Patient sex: M
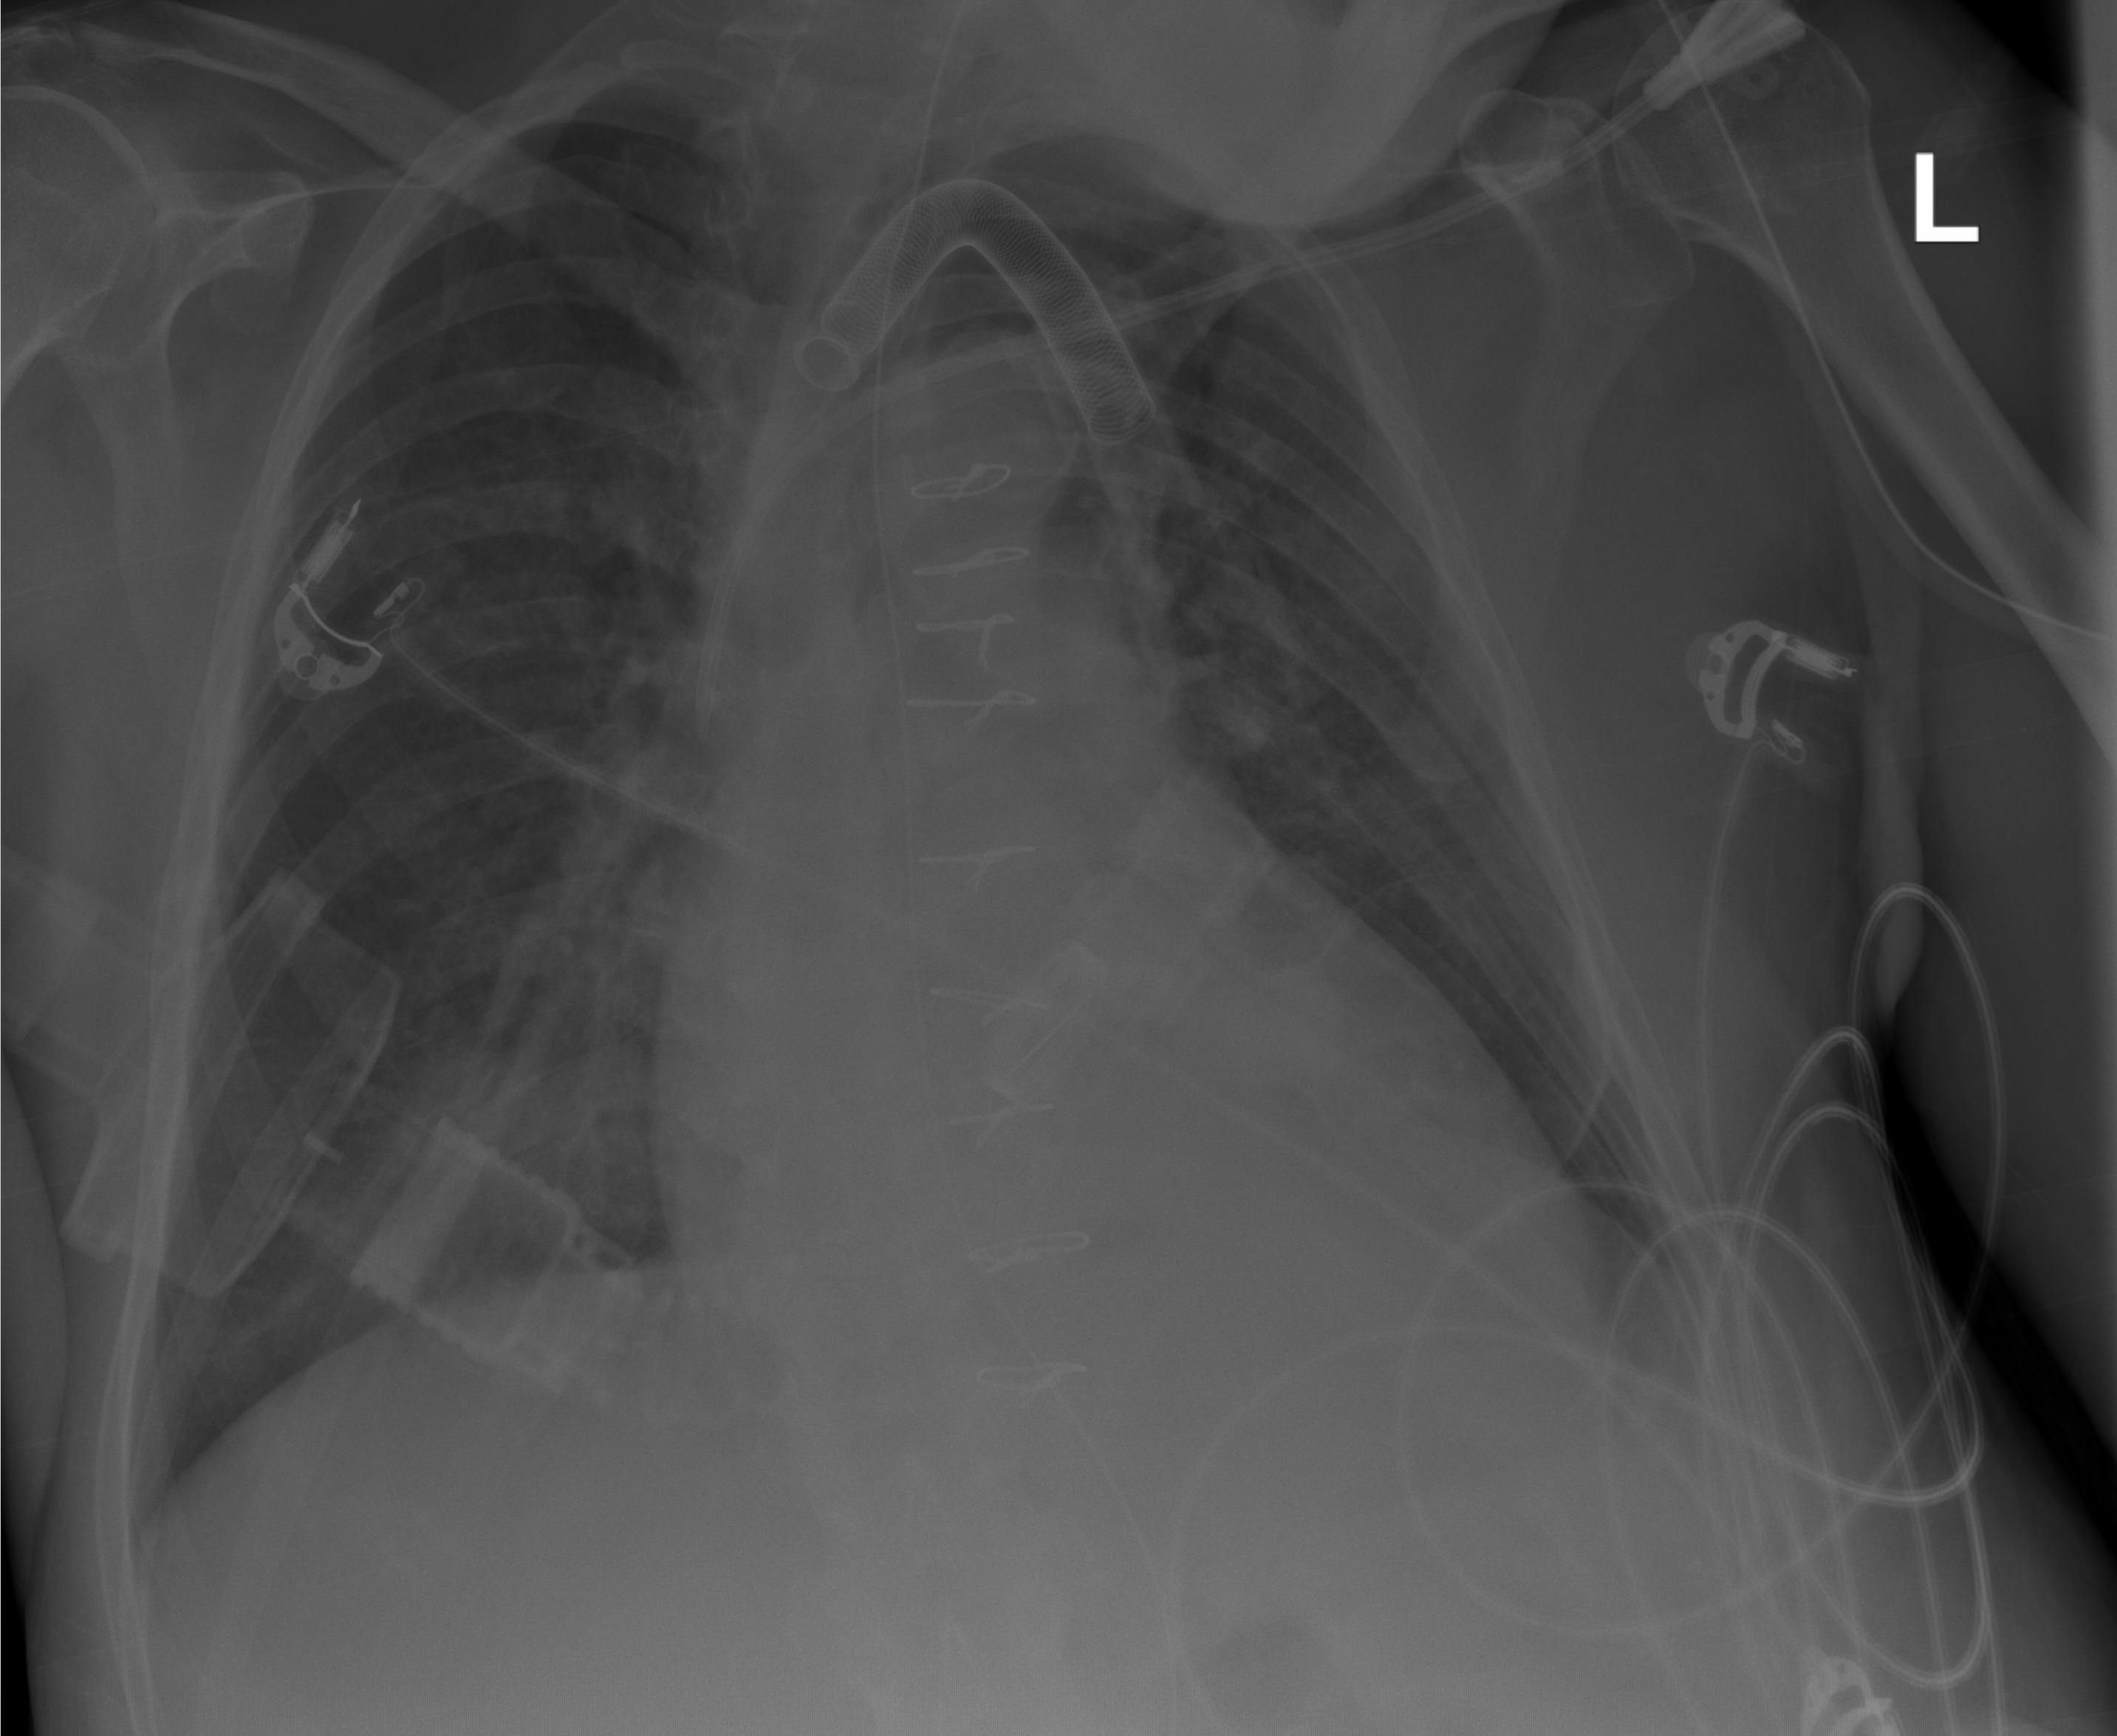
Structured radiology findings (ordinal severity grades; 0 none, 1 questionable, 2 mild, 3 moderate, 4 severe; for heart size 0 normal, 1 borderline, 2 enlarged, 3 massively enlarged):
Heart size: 2
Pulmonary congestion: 2
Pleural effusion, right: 0
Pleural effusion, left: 0
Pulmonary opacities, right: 2
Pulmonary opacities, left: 0
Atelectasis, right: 2
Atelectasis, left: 0